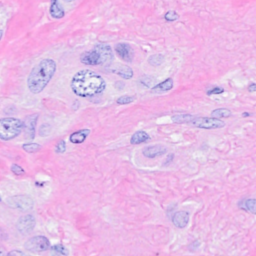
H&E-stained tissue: Breast